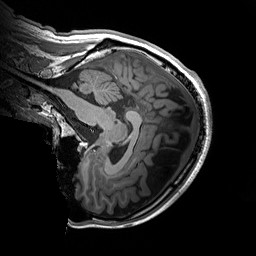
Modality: T1w
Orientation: sagittal
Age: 26
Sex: male
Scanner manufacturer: siemens
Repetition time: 2.2 s
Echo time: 0.00244 s